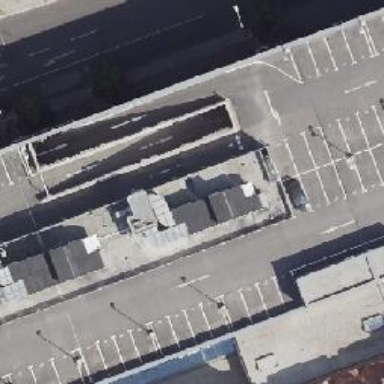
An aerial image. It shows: Clothing store.